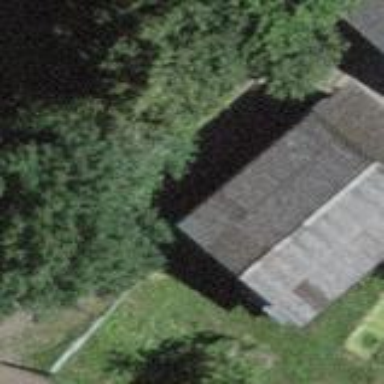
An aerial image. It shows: Stable building.